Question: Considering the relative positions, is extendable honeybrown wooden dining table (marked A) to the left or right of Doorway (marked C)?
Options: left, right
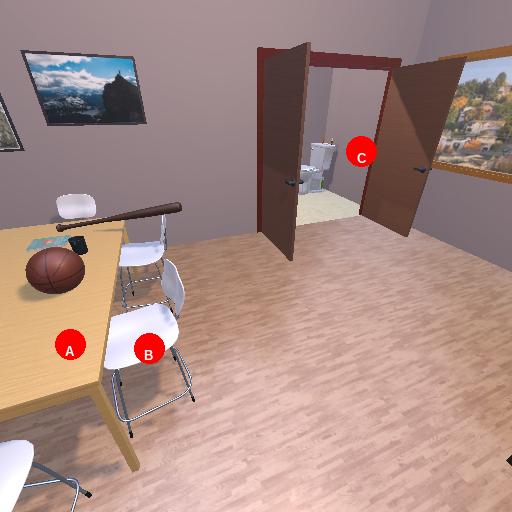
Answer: left